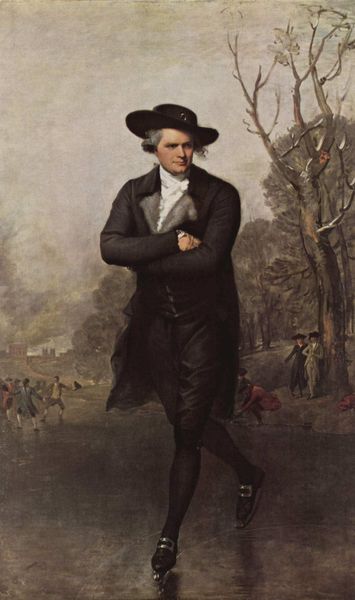
Titel: Der Schlittschuhläufer
Künstler: Gilbert Stuart
Standort: Washington (District of Columbia)
Institution: National Gallery of Art
Schlagwörter: baum, dunkel, gemälde, himmel, mann, weiß, bäume, fluss, frauen, landschaft, menschen, see, teich, äste, bewegung, damen, elegant, grau, hintergrund, hut, männer, schwarz, eis, park, rot, schnee, gesellschaft, alt, anzug, hemd, hose, jacke, arme, kleidung, kragen, mensch, pelz, stehen, bild, herr, portrait, porträt, öl, kalt, natur, stamm, weite, rauch, kostüm, mantel, adel, klassizismus, personen, tanzen, england, locken, renaissance, wald, kamin, kinder, garten, schuhe, nebel, kahl, herbst, winter, friedrich, frack, krawatte, freizeit, vergnügen, nachdenken, gehrock, regen, strümpfe, kälte, mürrisch, ganzfigur, verschränkt, verschwommen, strumpfhose, aristokrat, pastor, schwart, hamd, menscehn, frost, schlittschuhlaufen, david, frieren, eleganz, minister, schnallen, spass, schottland, verschränken, gefroren, zugefroren, parl, kufen, trist, caspar, schlittschuh, schlittschuhe, eislauf, eislaufen, eisläufer, schlittschuhläufer, nobel, schlittschuh fahren, schlittschuhlauf, poser, gefrorener see, glatteis, schlittschuhe fahren, s, b#ume, 15. jahrhundert, eislaufn, schlttschue, eisluafen, schlittschu, schnallken